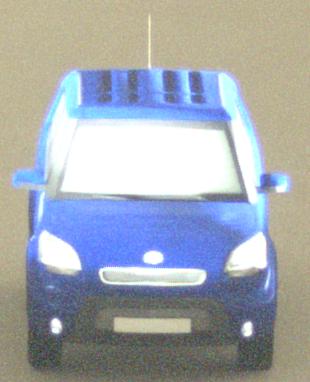
Make: KIA
Model: Soul 1.6
Detailed model: Soul (AM)
Model produced from: 2009/02
Model produced until: 2009/11
Doors: 5
Color: blue
Road condition: dry road
Daytime: midday
Contrast: medium contrast